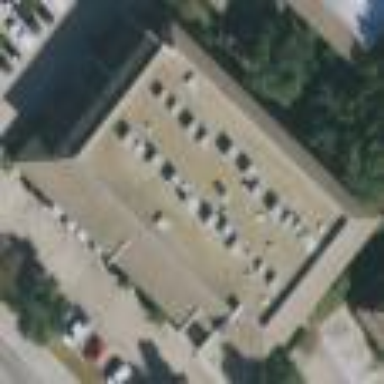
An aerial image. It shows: Office building.